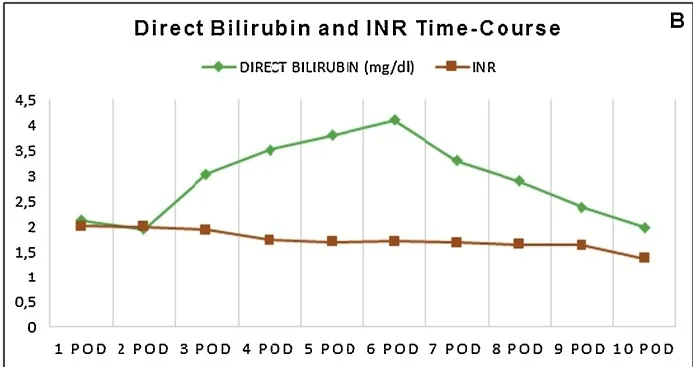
Bilirubin and Prothrombin time (PT-INR).
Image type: pathology (masson_trichrome)